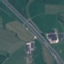
Land use / land cover class: Highway